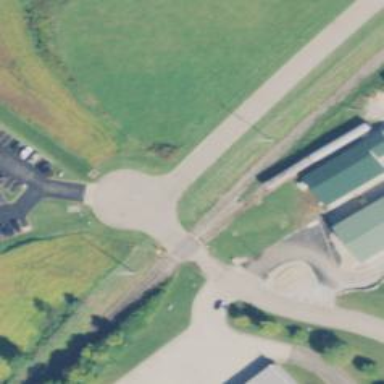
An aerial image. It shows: Service road.